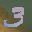
Label: 3